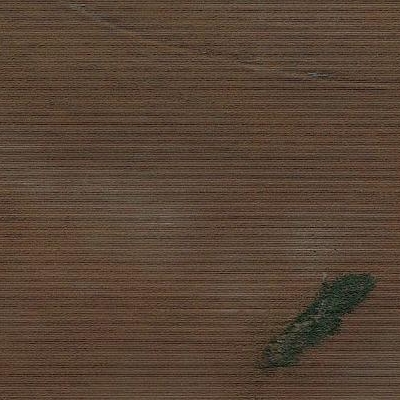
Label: Field